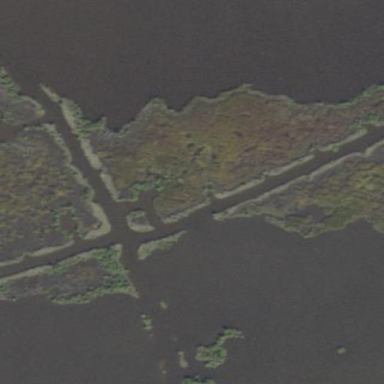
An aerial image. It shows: Tidal flat wetland.